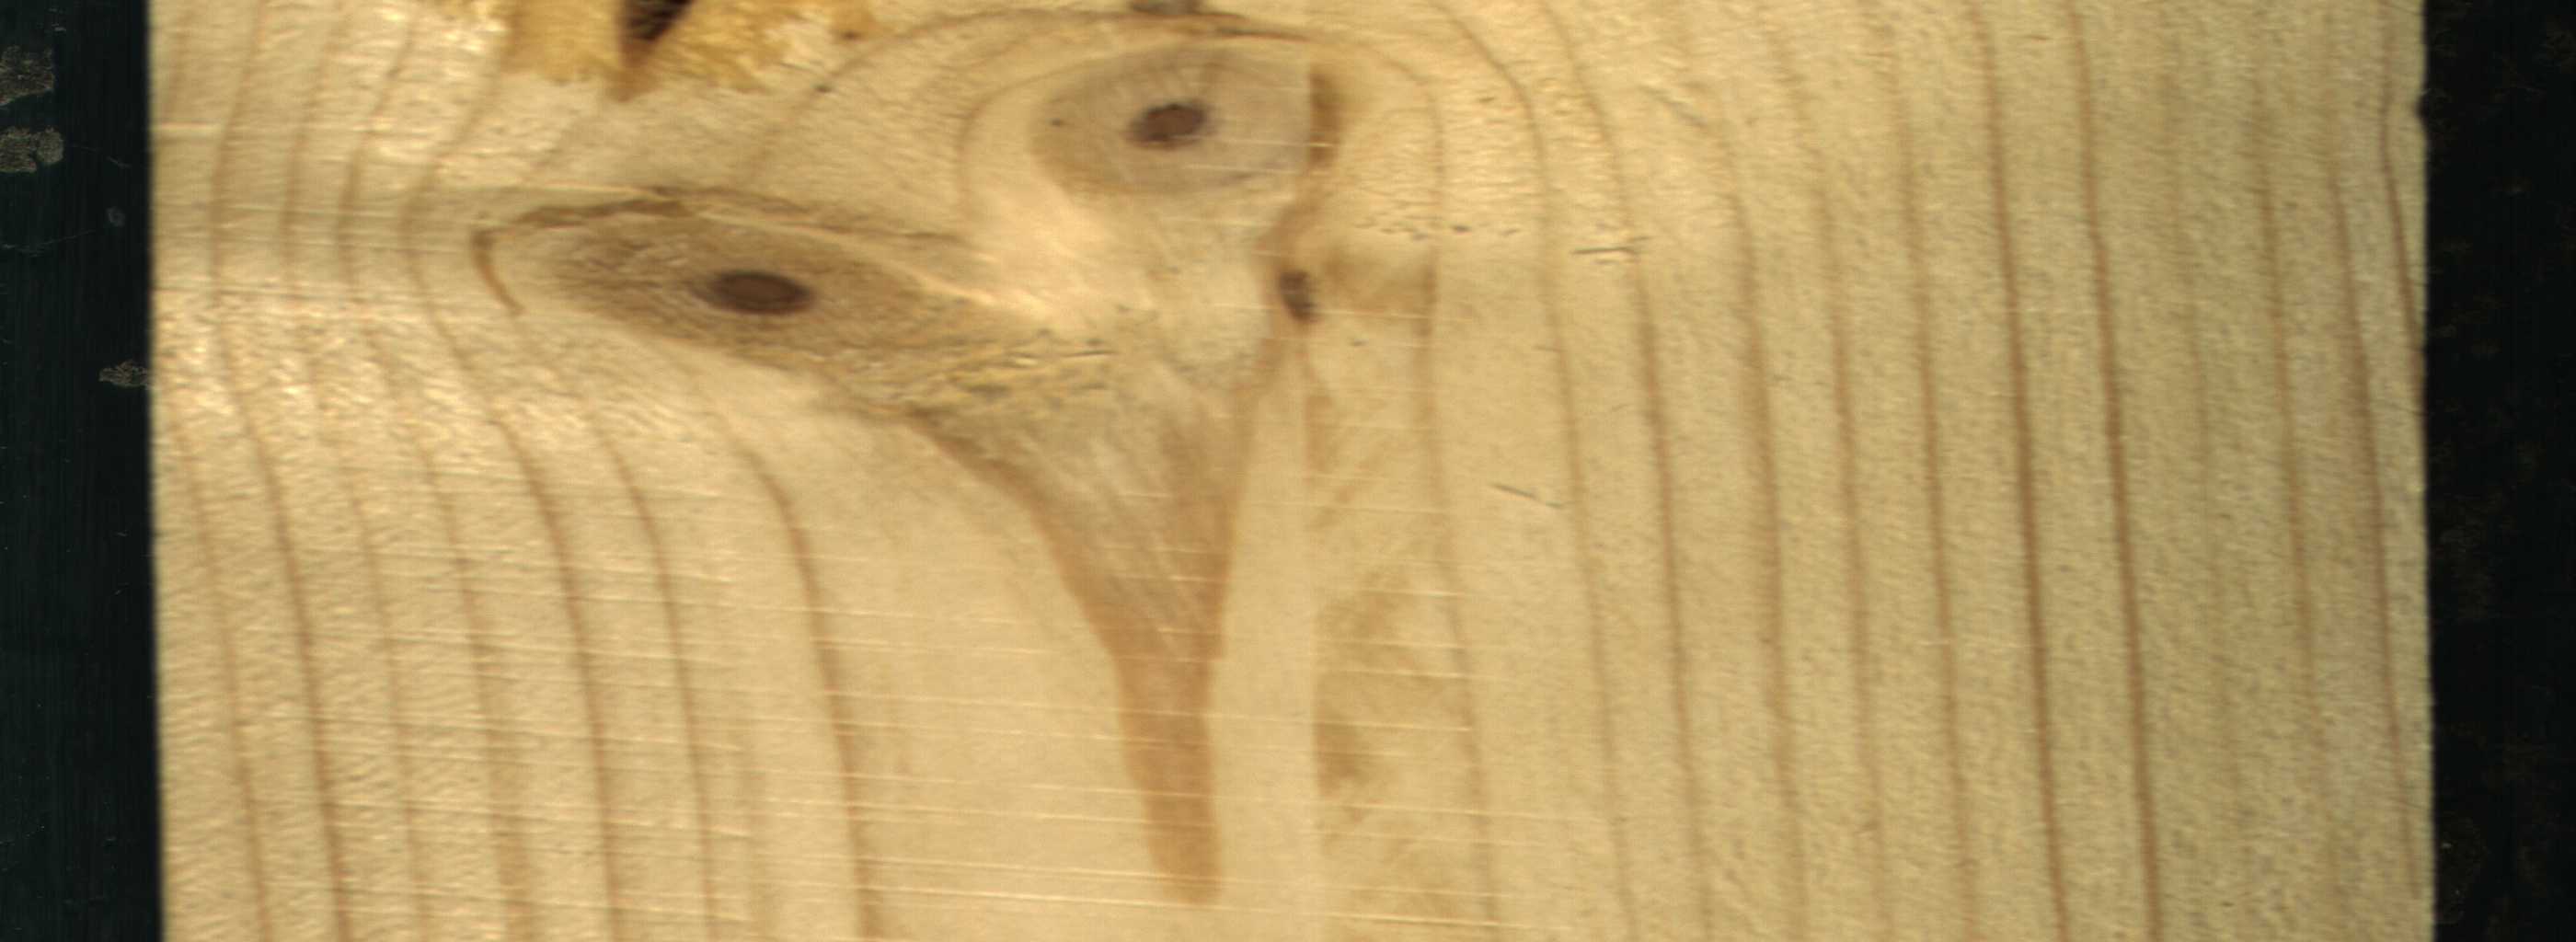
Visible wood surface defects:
resin
Live_Knot
Live_Knot
Live_Knot
Live_Knot